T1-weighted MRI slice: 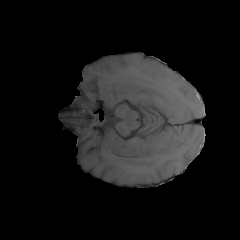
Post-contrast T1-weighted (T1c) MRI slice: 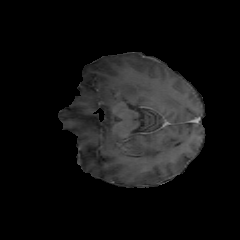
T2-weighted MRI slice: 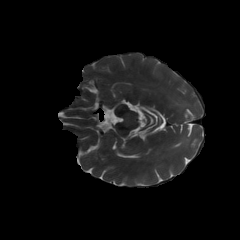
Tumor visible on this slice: no